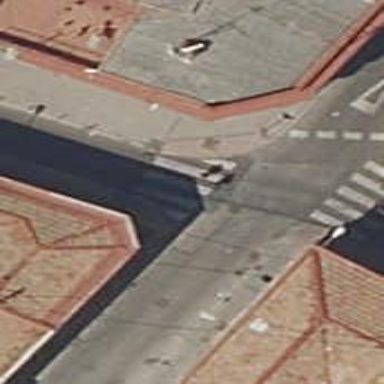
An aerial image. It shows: Asphalt footway with marked crossing.